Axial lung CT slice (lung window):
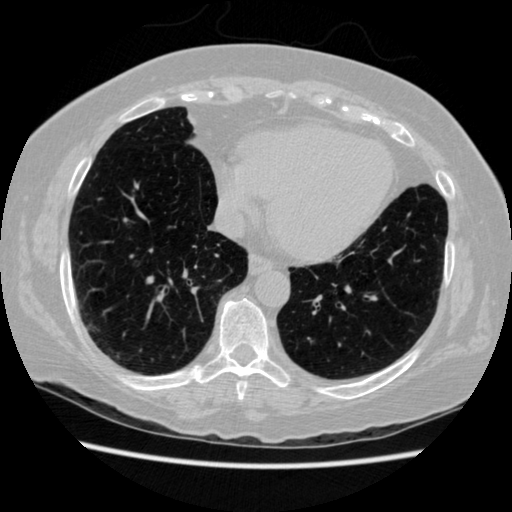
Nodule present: no